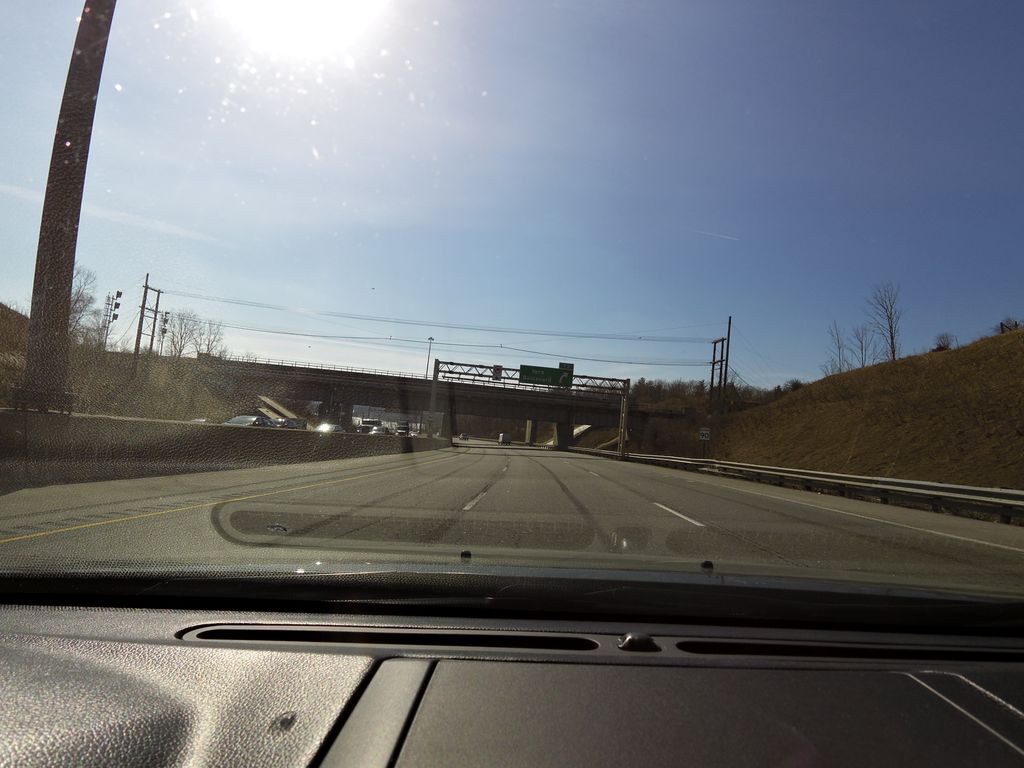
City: hamilton